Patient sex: M
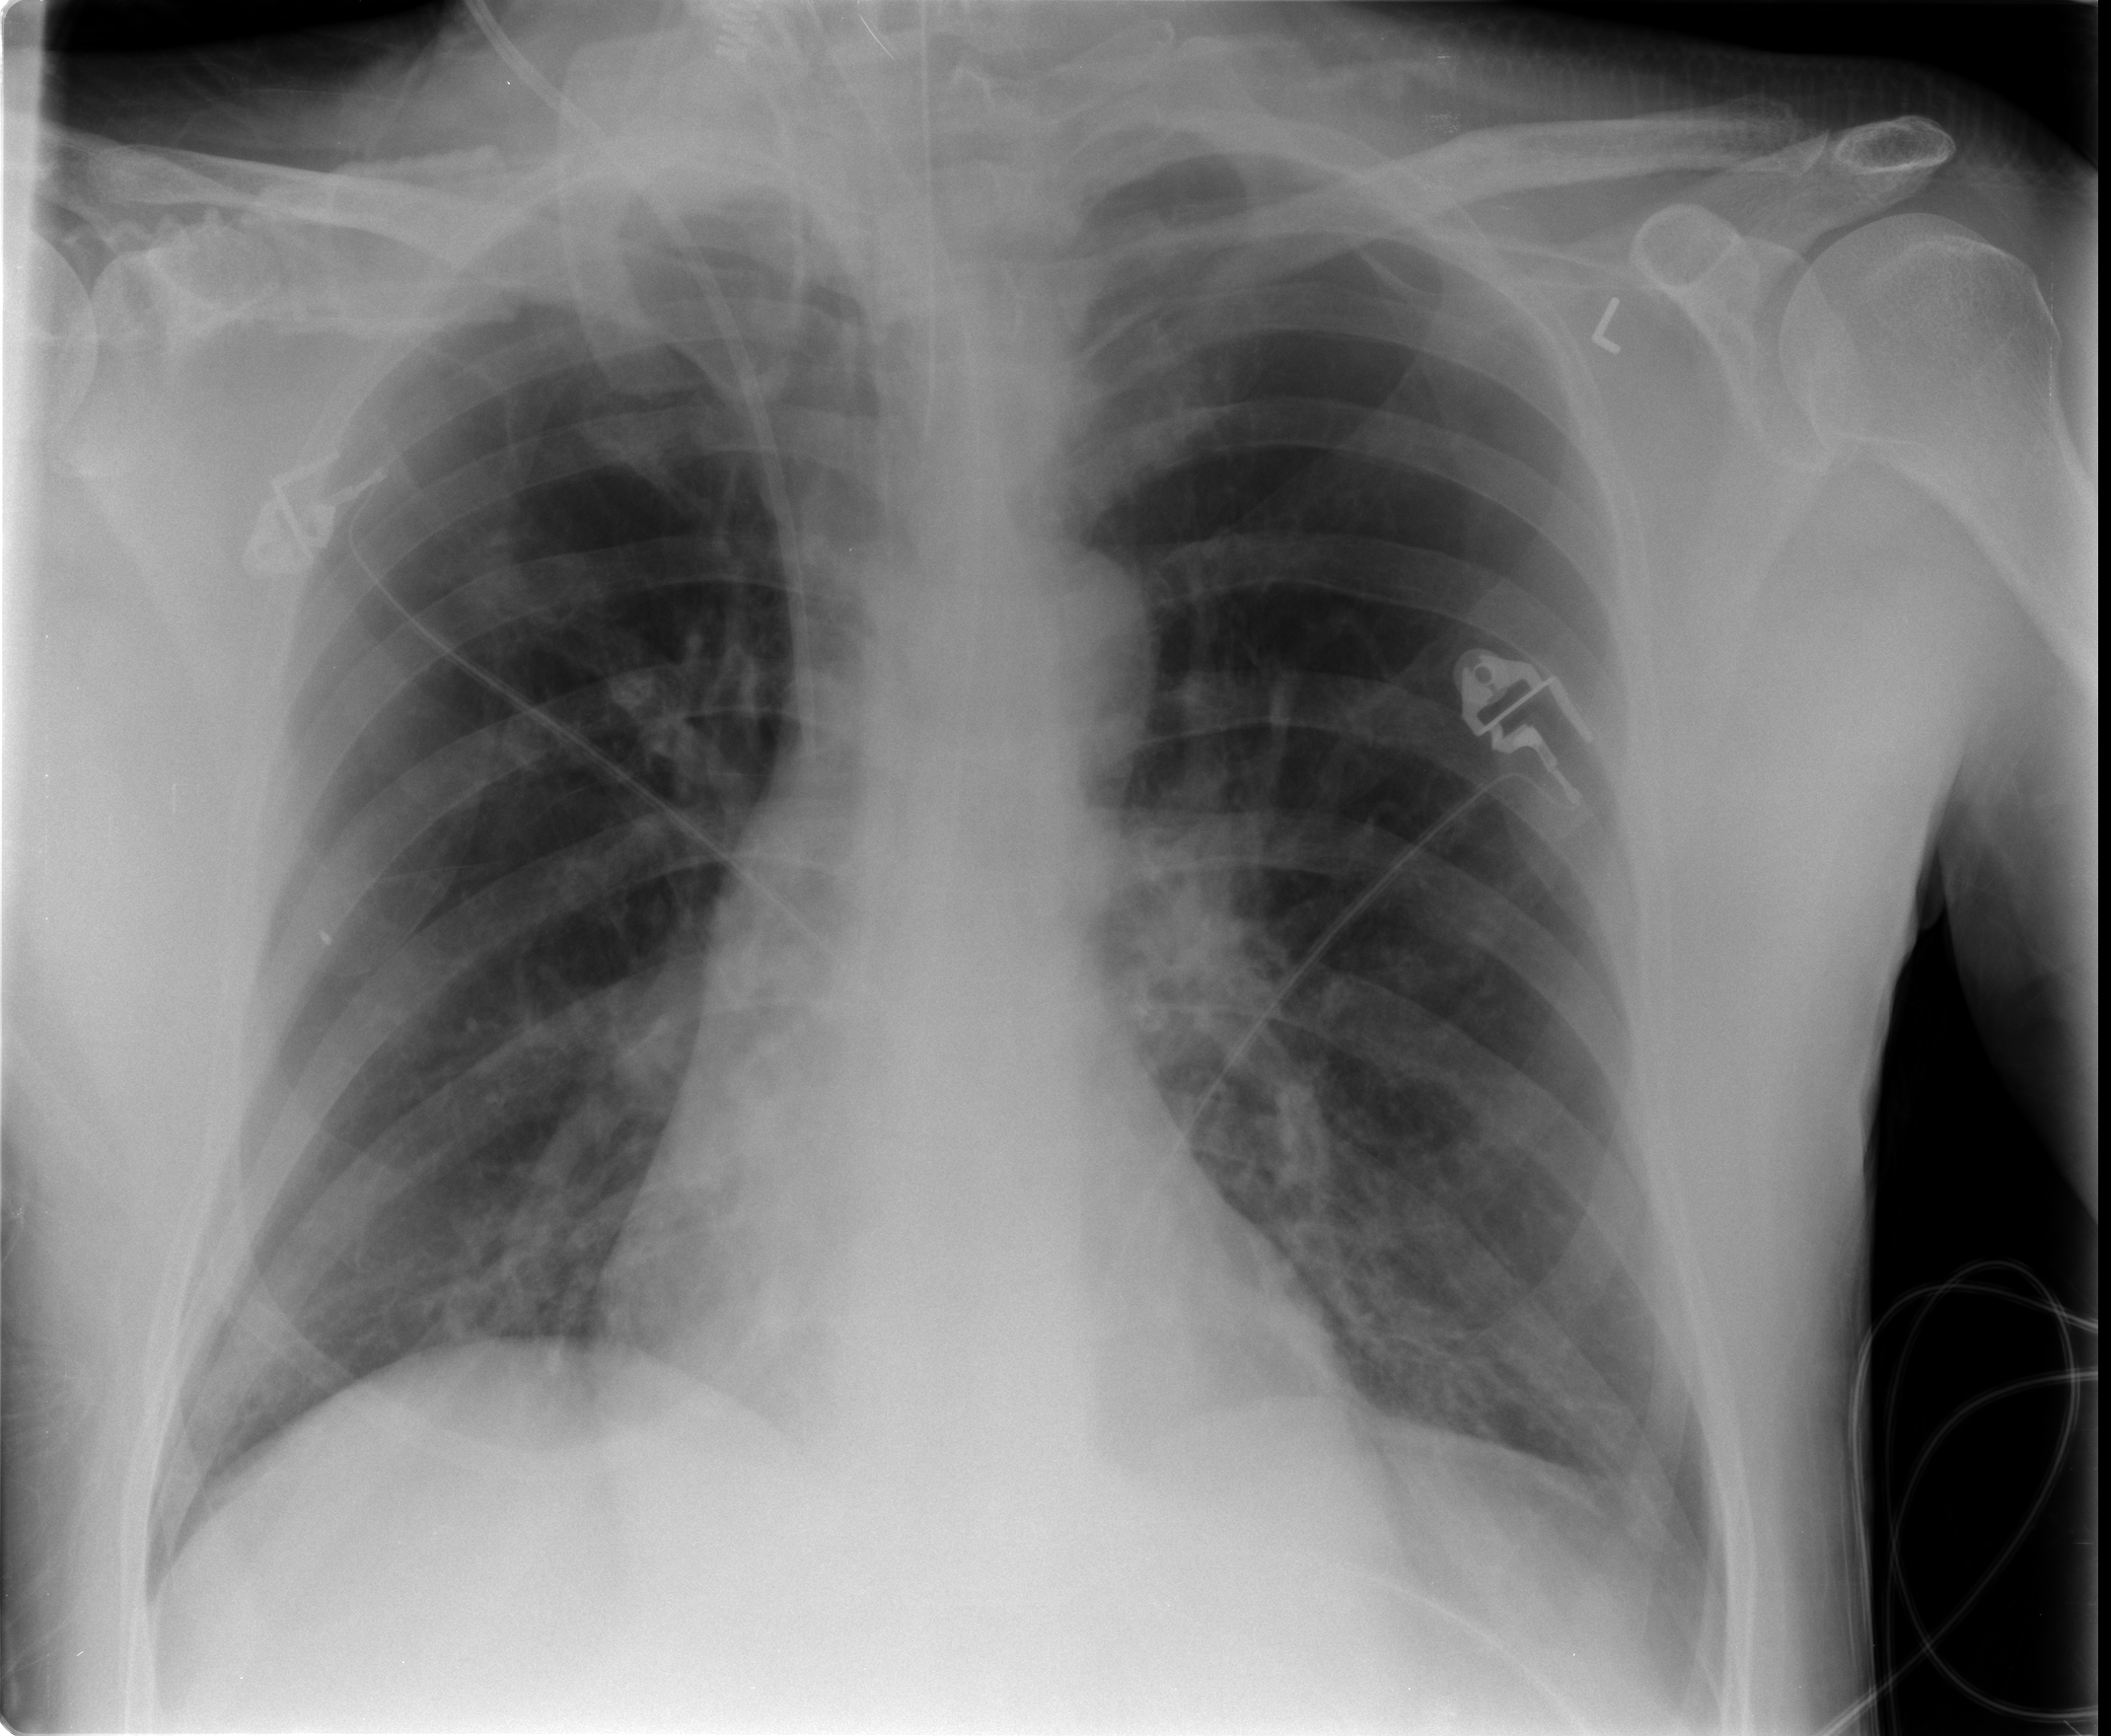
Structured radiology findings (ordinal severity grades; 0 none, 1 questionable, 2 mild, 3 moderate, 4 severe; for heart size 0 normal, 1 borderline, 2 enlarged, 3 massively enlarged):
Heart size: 0
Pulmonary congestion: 0
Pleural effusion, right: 0
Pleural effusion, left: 0
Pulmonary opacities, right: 0
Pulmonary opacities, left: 0
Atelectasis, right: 2
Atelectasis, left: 2